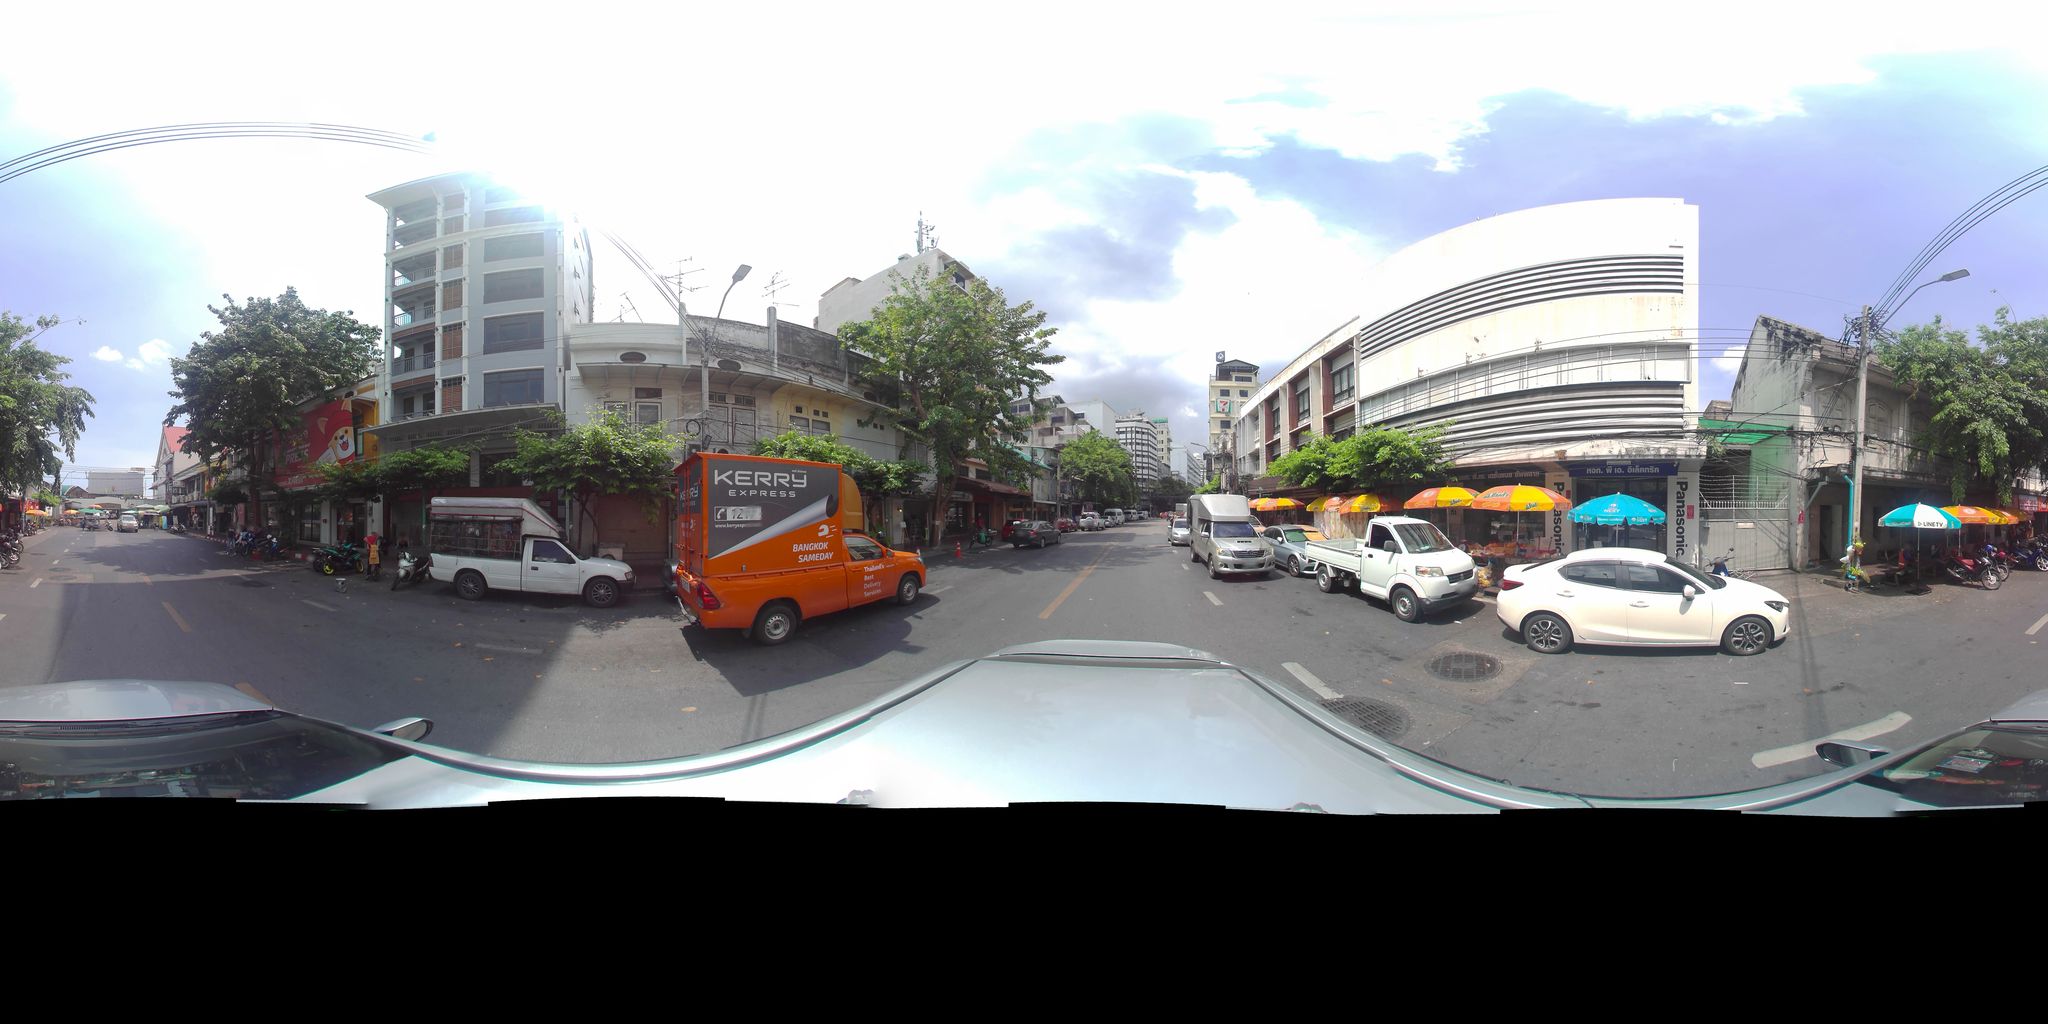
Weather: cloudy
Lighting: day
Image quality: good
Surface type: driving surface
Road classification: footway, tertiary
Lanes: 4
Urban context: urban centre
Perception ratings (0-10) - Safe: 1.81, Lively: 8.97, Beautiful: 1.53, Boring: 0.65, Depressing: 5.79, Wealthy: 5.54